Question: I have created SSIS package which is running successfully and dumping the data to the required place. But the same package results in the error when i run it through job. I googled n got these links but failed to get the way out-
<URL>
<URL>
Please suggest .
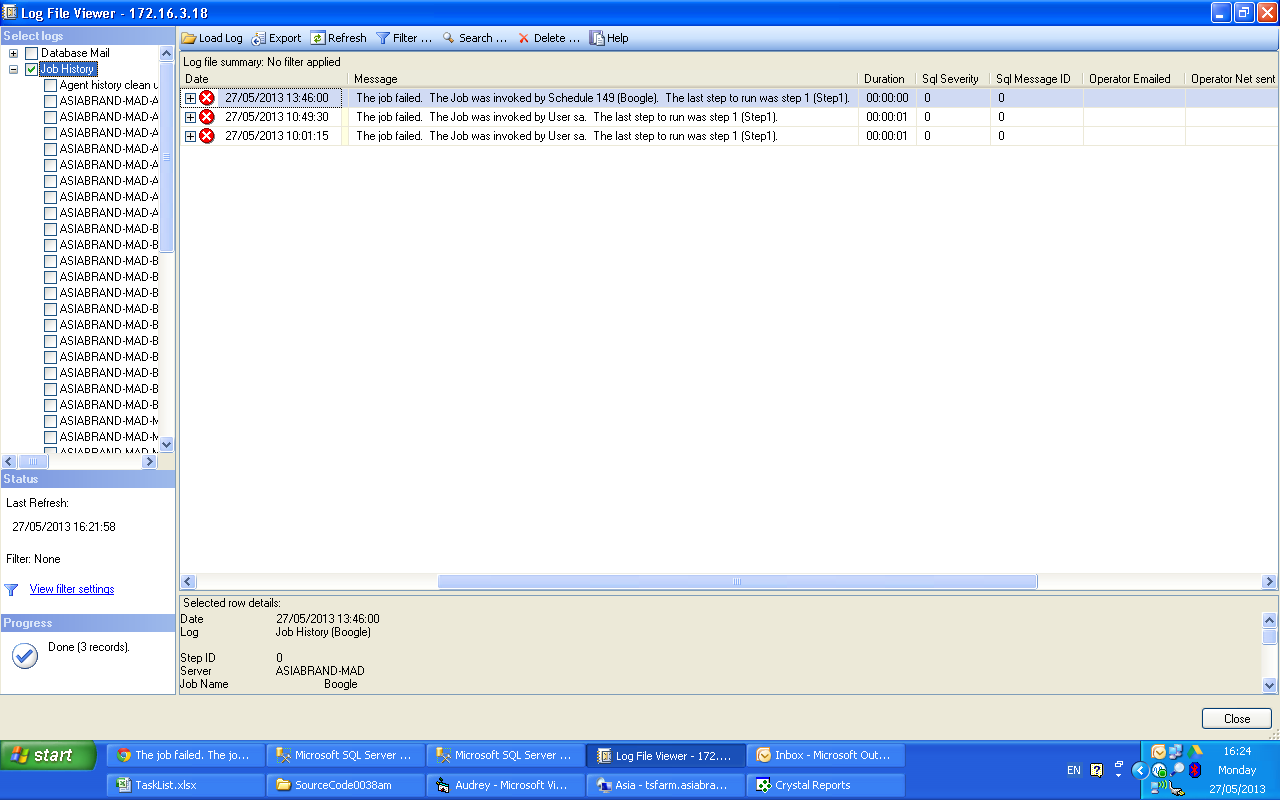
Answer: The screen captures are great but the detail is going to be on the sublines, so in the first picture, where you have expanded the [+] sign and it says "Executed as user X. Unable to open Step output file"
If you select that row, there is generally more detail displayed in the bottom pane.
## General trouble shooting for something working in BIDS/SSDT but not in SQL Agent
That said, generally when something works in BIDS/SSDT and does not in the SQL Agent, then the first thing to look at is the difference in permissions. You are running the package in visual studio and credentials are used for
- - -
Running things in a SQL Agent job can complicate things as you now have the ability for each job individual job step to run under the SQL Agent account or a delegated set of credentials your DBA has established.
Further complicating matters are network resources---my 'K:' drive might be mapped to \server1\itillinkc whereas the SQL Server Agent Account might have it mapped to \server2\domainAccount\SQLServer\ or it might be entirely unmapped.
As Gowdhaman008 mentioned, there can also be a 32 vs 64 bit mismatch. Generally this is specific to using Excel as a source/destination but also rears its head with other RDBMS specific drivers and/or ODBC connections for said resources.
## Specific to your example
Based on the fragment of the error message, my primary assumption is that the account 'CORP\CORP-MAD$' does not have access to the location where the file has been placed. To resolve that, ensure the MAD$ account has read/write access to the location the Happy files have been placed. Since that account ends in $, it might only exist on the computer where SQL Agent is running. If it's accessing a network/SaaS resource, you might need to create an explicit Credential in SQL Server (under Security) and then authorize that Credential for SSIS subtasks.
A secondary, less likely, possibility is that the files don't exist and that's just a weird Send Mail error. I know I still get plenty of hits on <URL> even though an email address is provided.